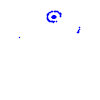
Particle: pion